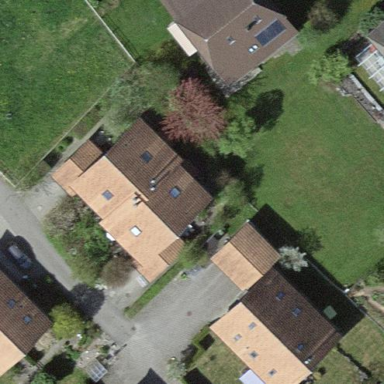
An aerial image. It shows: Residential building.